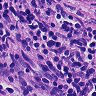
Metastatic tissue present: yes